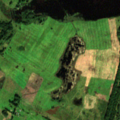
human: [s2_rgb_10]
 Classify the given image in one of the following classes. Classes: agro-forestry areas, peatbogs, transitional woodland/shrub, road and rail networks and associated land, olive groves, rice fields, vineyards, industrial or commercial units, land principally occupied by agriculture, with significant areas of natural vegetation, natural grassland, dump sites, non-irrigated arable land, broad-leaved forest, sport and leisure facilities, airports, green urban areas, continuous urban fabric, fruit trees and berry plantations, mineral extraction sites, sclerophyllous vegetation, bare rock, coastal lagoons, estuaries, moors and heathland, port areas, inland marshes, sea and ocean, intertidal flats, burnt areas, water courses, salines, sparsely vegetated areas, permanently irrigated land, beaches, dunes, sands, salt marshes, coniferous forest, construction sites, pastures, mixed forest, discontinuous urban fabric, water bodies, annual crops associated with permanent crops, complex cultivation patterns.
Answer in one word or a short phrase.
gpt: non-irrigated arable land, complex cultivation patterns, land principally occupied by agriculture, with significant areas of natural vegetation, mixed forest, natural grassland, transitional woodland/shrub